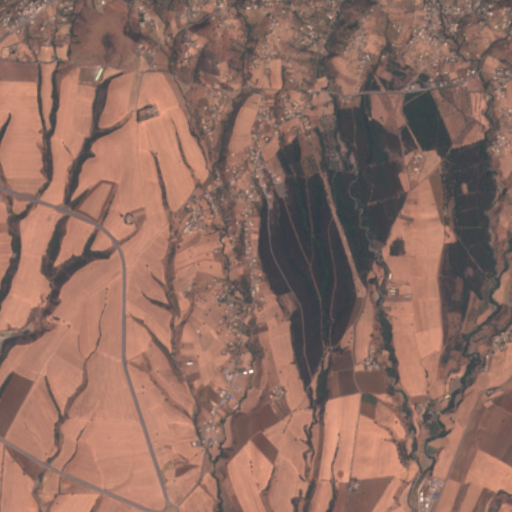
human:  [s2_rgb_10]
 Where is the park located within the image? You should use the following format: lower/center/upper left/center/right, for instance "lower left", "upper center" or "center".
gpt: The park is located in the center of the image.
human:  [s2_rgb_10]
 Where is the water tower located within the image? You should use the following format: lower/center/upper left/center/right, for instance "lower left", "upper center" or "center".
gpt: The water tower is located in the upper right of the image.
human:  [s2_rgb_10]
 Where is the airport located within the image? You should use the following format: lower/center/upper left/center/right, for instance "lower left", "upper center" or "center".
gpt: There is no airport in the image.